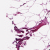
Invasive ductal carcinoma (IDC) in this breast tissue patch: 0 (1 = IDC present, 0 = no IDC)